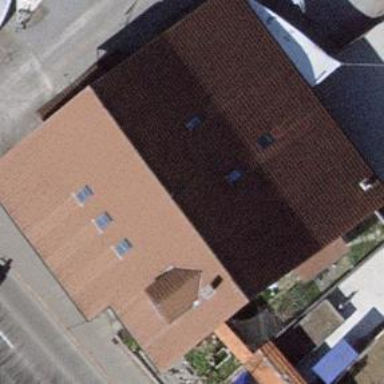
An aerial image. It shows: Building with gabled roof.